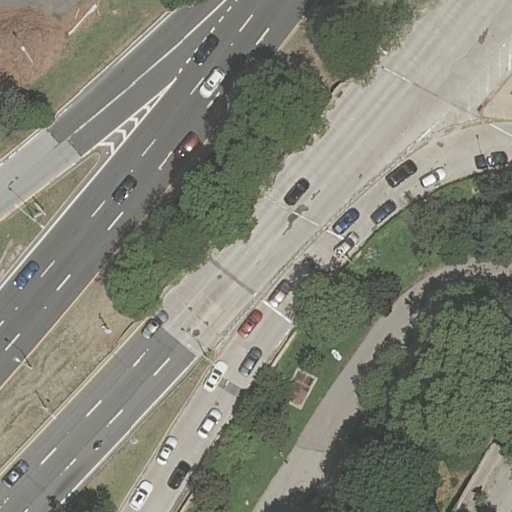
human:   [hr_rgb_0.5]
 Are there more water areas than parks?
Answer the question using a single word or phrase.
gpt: no

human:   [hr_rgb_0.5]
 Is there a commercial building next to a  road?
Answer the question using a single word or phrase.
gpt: no

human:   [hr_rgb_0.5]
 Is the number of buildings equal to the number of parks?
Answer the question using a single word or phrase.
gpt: no

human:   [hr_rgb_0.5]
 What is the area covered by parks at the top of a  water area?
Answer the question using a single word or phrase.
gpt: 0m2

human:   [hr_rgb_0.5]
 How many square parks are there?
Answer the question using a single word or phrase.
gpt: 0

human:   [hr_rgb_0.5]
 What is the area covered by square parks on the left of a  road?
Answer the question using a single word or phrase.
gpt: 0m2

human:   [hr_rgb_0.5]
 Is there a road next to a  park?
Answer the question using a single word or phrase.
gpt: yes

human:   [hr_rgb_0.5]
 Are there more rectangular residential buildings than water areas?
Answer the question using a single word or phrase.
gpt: no

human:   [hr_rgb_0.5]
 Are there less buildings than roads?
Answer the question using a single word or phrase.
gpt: yes

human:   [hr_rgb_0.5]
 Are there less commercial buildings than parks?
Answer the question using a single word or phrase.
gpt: yes

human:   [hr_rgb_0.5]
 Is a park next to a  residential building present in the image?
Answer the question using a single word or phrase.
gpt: no

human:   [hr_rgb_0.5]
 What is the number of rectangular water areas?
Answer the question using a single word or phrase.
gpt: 0

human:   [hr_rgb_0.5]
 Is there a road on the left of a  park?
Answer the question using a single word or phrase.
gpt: yes

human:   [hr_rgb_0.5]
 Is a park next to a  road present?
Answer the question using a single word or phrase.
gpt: yes

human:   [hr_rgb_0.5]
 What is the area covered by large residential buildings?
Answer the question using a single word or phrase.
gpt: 0m2

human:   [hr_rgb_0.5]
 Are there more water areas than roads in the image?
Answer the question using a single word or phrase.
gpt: no

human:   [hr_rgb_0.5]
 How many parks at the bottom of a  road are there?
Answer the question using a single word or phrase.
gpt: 1

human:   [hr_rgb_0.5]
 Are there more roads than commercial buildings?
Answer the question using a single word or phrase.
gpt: yes

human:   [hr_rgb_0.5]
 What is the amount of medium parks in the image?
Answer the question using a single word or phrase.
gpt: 0

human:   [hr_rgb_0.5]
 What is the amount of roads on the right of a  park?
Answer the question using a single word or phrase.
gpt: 4

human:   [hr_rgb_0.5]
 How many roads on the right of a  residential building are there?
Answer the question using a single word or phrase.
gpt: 0

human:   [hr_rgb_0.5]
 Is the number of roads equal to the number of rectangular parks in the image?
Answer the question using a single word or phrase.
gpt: no

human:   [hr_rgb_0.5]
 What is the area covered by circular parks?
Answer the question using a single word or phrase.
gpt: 0m2

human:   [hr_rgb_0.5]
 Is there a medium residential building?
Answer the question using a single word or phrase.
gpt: no

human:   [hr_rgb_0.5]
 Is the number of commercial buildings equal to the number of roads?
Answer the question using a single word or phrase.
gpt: no

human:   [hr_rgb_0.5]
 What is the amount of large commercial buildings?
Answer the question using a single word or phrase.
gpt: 0

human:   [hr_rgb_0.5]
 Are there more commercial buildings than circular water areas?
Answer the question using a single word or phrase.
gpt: no

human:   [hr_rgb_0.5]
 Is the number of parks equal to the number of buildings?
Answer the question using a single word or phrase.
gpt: no

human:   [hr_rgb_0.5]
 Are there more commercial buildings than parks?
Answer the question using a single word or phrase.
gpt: no

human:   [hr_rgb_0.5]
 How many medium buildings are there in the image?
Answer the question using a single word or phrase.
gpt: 0

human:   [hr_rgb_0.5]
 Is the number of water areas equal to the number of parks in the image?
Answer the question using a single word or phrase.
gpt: no

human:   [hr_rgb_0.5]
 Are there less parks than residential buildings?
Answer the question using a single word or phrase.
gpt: no

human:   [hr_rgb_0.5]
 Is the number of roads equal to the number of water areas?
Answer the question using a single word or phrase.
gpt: no

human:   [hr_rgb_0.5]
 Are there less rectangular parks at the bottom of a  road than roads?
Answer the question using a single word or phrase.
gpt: yes

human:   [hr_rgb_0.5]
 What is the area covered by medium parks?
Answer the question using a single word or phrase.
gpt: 0m2

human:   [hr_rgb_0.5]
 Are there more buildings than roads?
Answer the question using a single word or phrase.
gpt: no